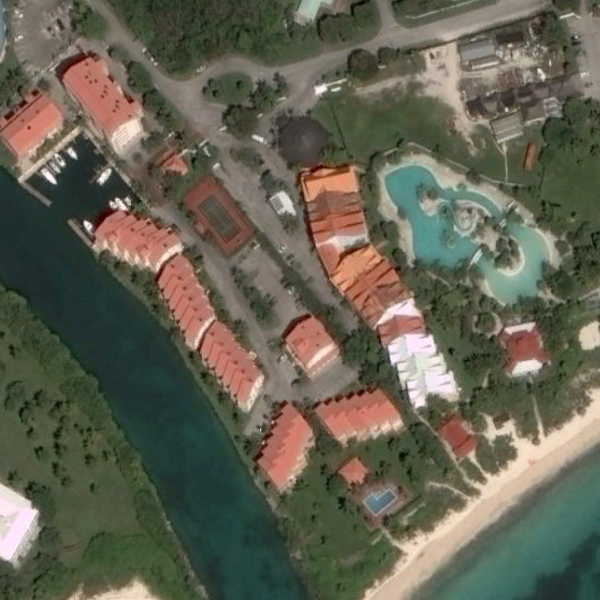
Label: Resort